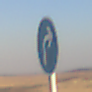
Verkehrszeichen: VorgeschriebeneFahrtrichtungRechts
Umgebung: Outdoor, Nature
Tageszeit: MorningAfternoon
Wetter: Clear
Licht: Natural
Jahreszeit: NotSpecified
Kontrast: HighContrast